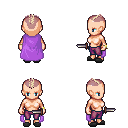
a pixel art fantasy rpg character, female body template, human, light skin, lavender cape, magenta pants, white blonde short mohawk hairstyle, bracelets, gray slippers, dagger, four views (front, back, left, right), 2x2 character sprite sheet, small pixel art, hard edges, no anti-aliasing